Interaction volume radius: 10 \u00c5
Interaction volume height: 15 \u00c5
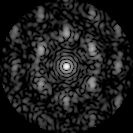
Disorder parameter: 0.55